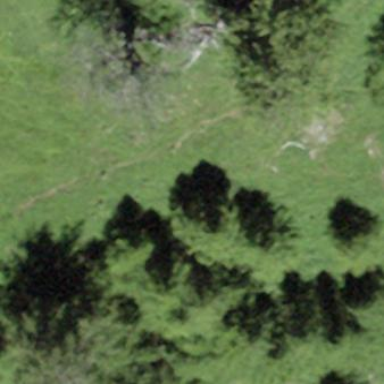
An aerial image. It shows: Forest area.